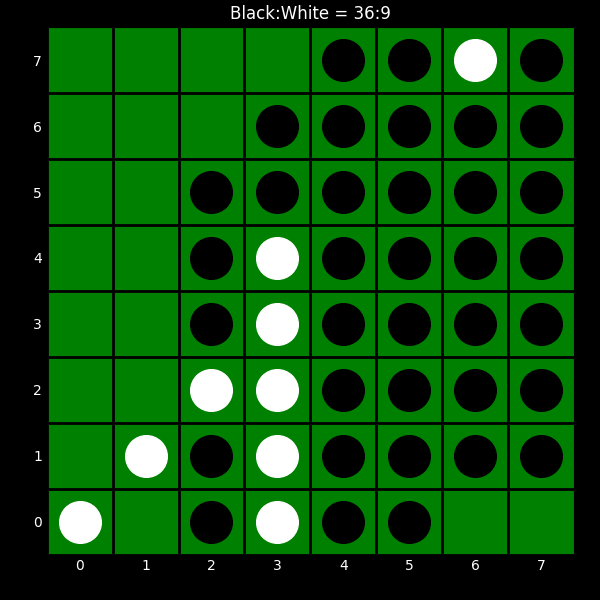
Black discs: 36
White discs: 9